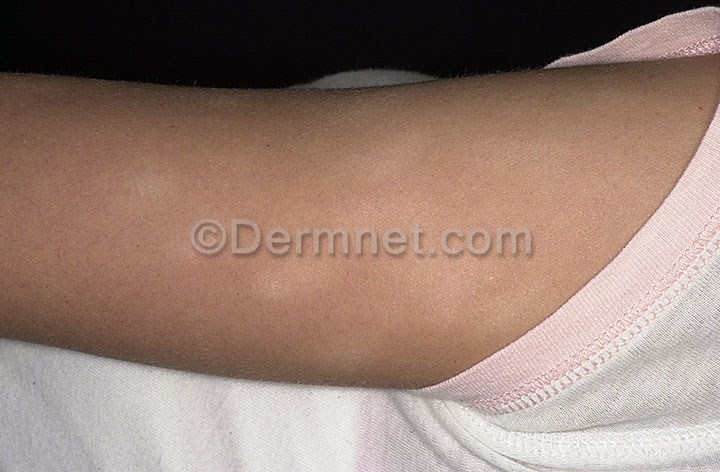
Disease: Atopic Dermatitis Photos